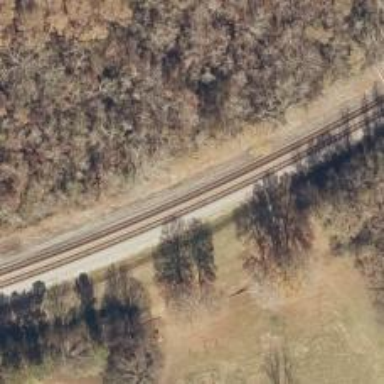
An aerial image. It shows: Railway track.